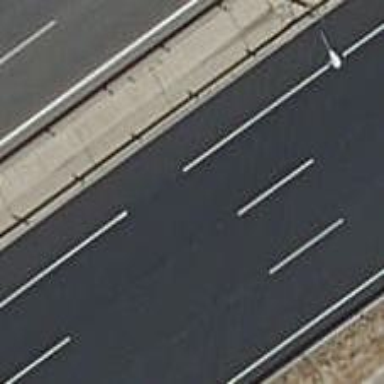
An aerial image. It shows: Asphalt motorway.